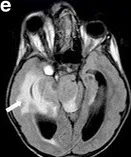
Clinical and radiologic presentation of the index PS patient. Axial flair. Weighted images demonstrated hyperostosis of the right fronto-parietal cranial vault (black asterisk) with proptosis of the right eye and extensive malformation of cortical development involving predominantly the right cerebral hemisphere but also part of the left cerebral hemisphere. There is an extensive white matter signal abnormality of both hemispheres (white arrows); there is also an associated malformation of the brainstem.
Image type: radiology (mri)